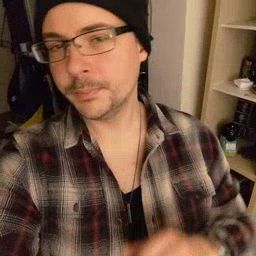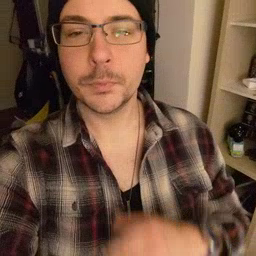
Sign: listen